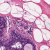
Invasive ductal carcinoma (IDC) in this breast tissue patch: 0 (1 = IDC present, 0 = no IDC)